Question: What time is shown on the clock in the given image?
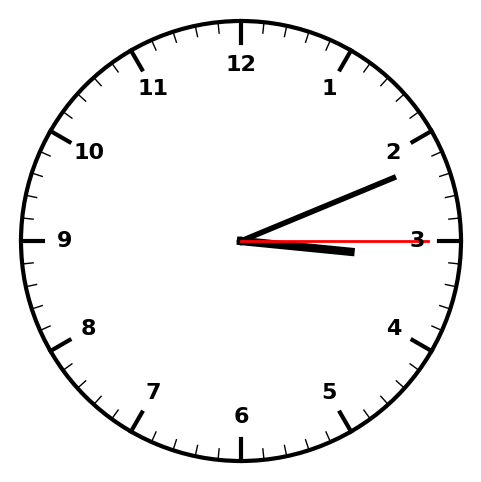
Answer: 03:11:15